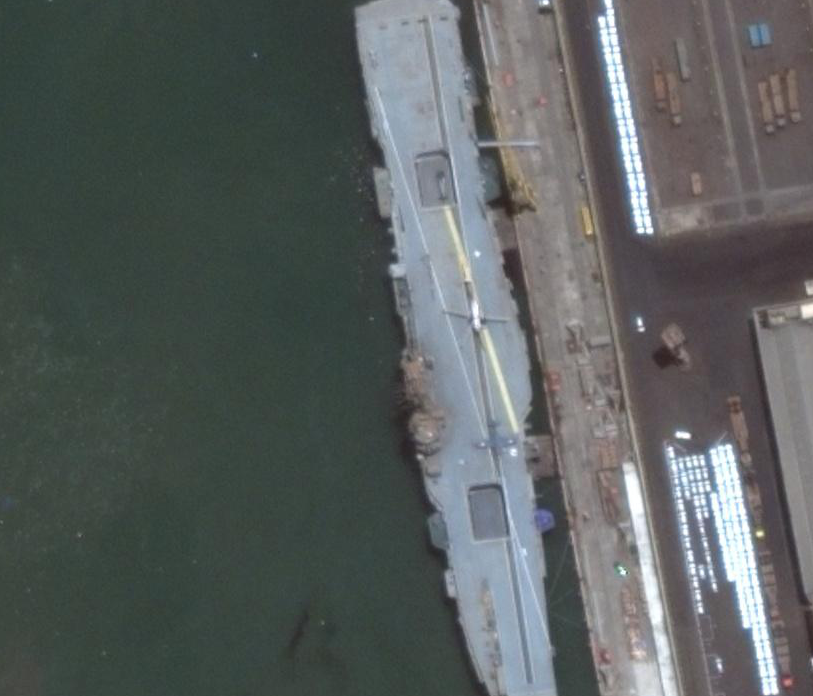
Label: aircraft_carrier